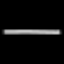
Label: line